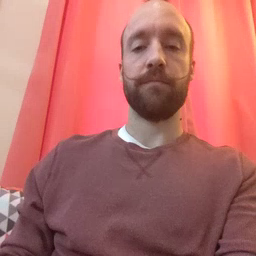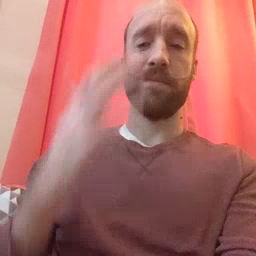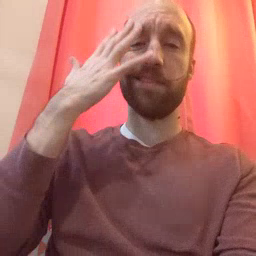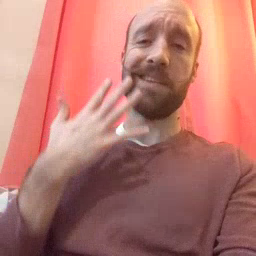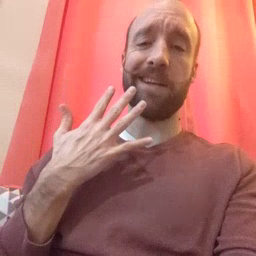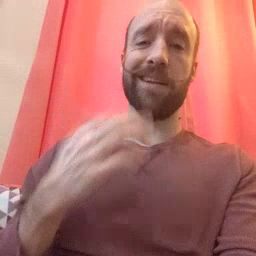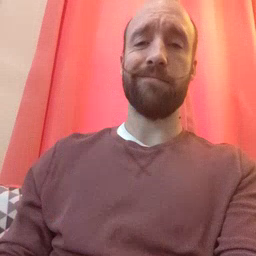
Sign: sad